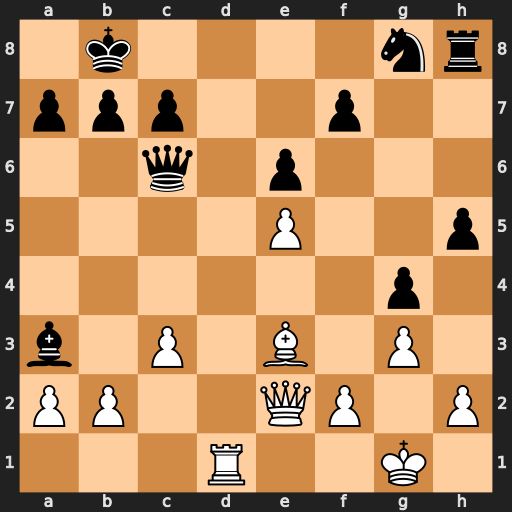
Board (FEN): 1k4nr/ppp2p2/2q1p3/4P2p/6p1/b1P1B1P1/PP2QP1P/3R2K1
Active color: w
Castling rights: -
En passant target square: -
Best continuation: Rd8#